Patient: sex M, age 40
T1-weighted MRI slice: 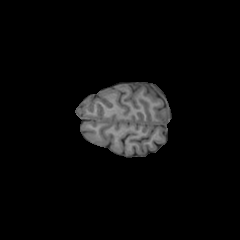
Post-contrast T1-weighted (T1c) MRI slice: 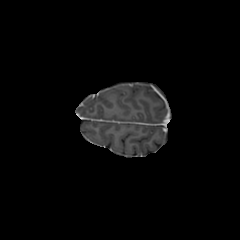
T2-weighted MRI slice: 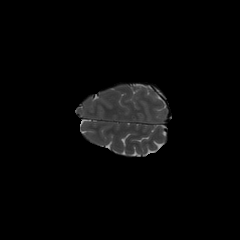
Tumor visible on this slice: yes
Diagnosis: Astrocytoma, IDH-mutant
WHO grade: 3